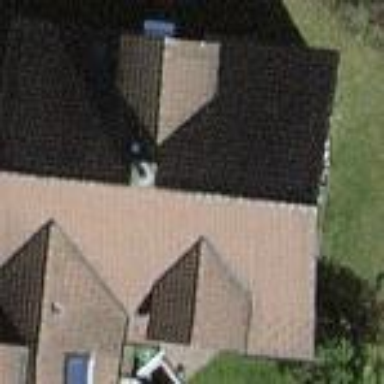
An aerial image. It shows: Building with gabled roof made of brown roof tiles. The roof is oriented along the structure.